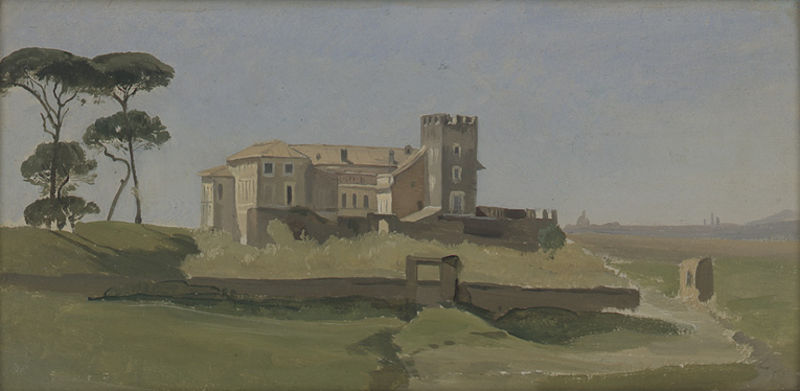
Titel: Motiv aus der römischen Campagna
Künstler: Edmund Friedrich Kanoldt
Standort: Karlsruhe
Institution: Staatliche Kunsthalle Karlsruhe
Schlagwörter: baum, berg, blau, gemälde, himmel, meer, schatten, weiß, wolken, aquarell, bäume, cezanne, gelb, grün, impressionismus, landschaft, ocker, stadt, fenster, frankreich, grau, hintergrund, skizze, straße, tür, zeichnung, ausblick, blick, dach, gebäude, gras, haus, schloss, weg, wiese, beige, malerei, wand, architektur, stein, bild, ebene, feld, ferne, horizont, häuser, hügel, natur, weite, brücke, büsche, einsam, flach, gebüsch, kirche, pastos, sonne, wiesen, boden, land, england, wald, anhöhe, schornstein, turm, garten, hellblau, himmelblau, aussicht, spanien, farbig, sommer, ansicht, bogen, italien, süden, türen, berge, hang, öde, dorf, dächer, mauer, dunst, vegetation, hof, wolkenlos, kuppel, hoch, tor, zinnen, anbau, eingang, tusche, wasserfarben, ruine, wohnhaus, burg, türme, palast, diesig, festung, rom, villa, landschaftsbild, baumgruppe, anwesen, ländlich, mauern, landhaus, kiefern, wäldchen, gehöft, grundstück, zeder, pinien, pinie, abtei, mediterran, burggraben, landsitz, steinhaus, toscana, toskana, südländisch, platanen, südlich, wies, dacj, trist, campagna, heim, himmmel, guache, dch, eige, bäumee, castello, pinienbäume, 19. jahrhundert, 1800, 19. jh., 1700, 1905, nix, #landschaft, verwilderung, schirmkiefern, heim#, casteello